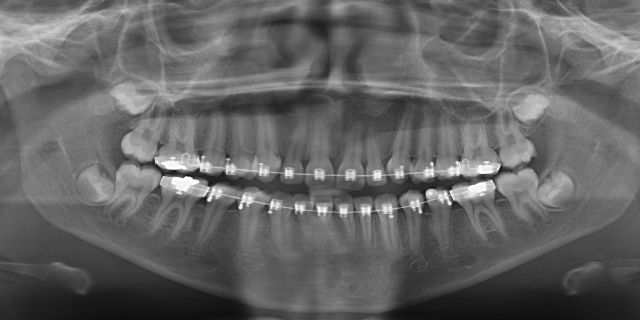
adult